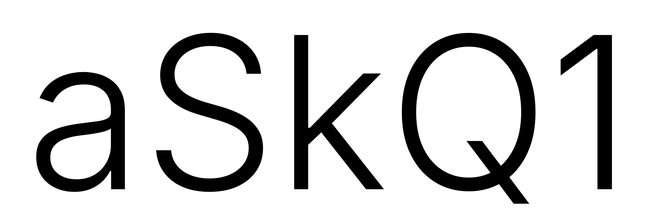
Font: Inter_Light